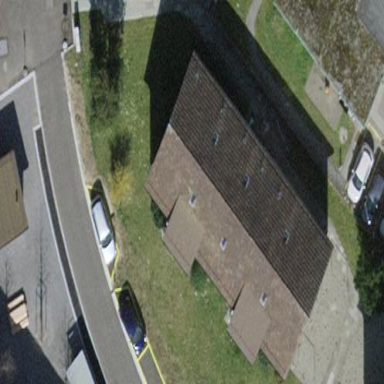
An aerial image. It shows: Gabled roof apartment building with tile roofing.